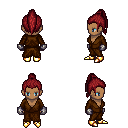
a pixel art fantasy rpg character, female body template, human, dark skin, brown robe, metal pants, brunette long topknot hairstyle, metal gloves, gold boots, four views (front, back, left, right), 2x2 character sprite sheet, small pixel art, hard edges, no anti-aliasing